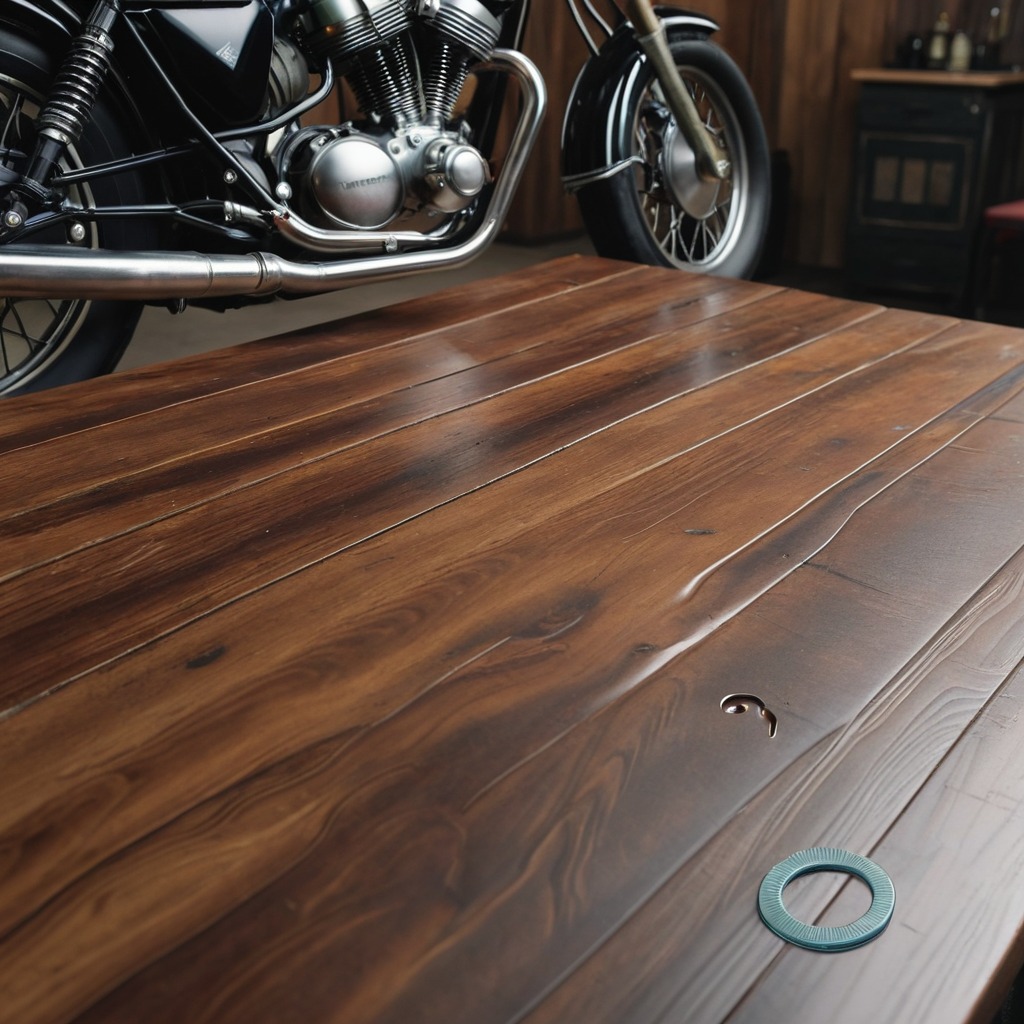
A flat metal washer lies on the oil-spilled wooden table in a vintage motorcycle garage.